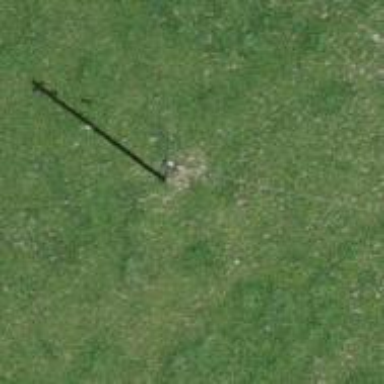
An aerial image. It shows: Power pole.